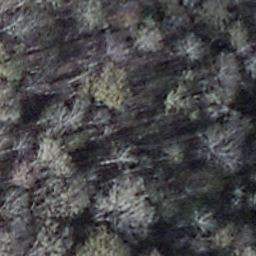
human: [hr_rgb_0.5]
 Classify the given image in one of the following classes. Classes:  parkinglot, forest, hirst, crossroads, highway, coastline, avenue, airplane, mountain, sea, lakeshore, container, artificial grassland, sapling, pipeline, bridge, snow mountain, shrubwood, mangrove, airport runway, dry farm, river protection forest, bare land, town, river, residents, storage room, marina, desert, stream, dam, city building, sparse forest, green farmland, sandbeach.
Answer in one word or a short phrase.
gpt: shrubwood